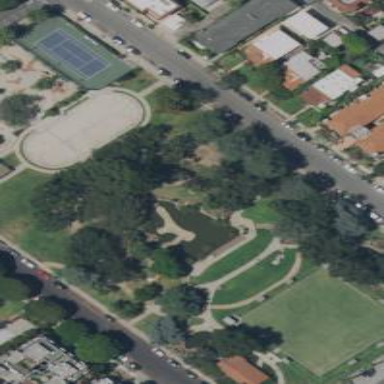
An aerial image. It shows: Park where people play bocce.